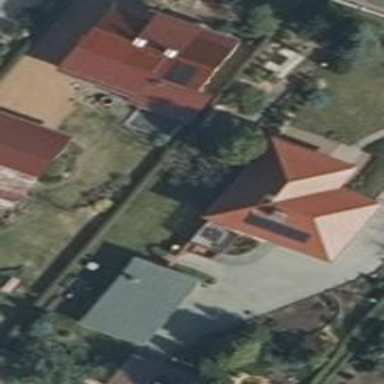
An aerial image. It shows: Hipped roof on residential building.